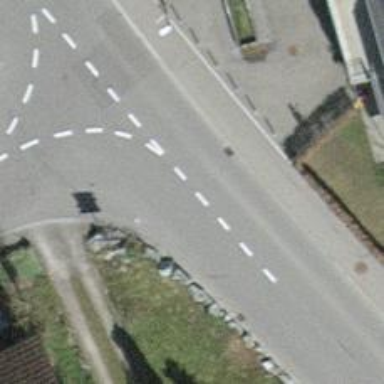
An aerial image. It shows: Bus stop with designated public transport stop position.